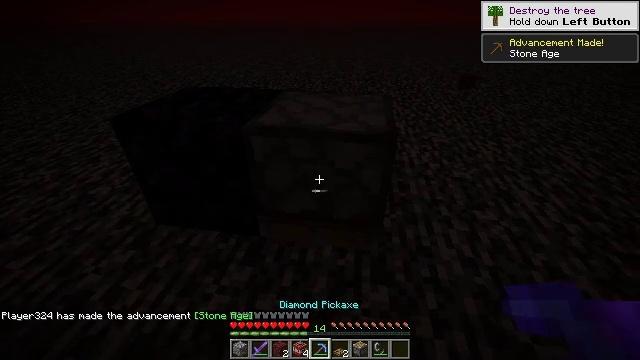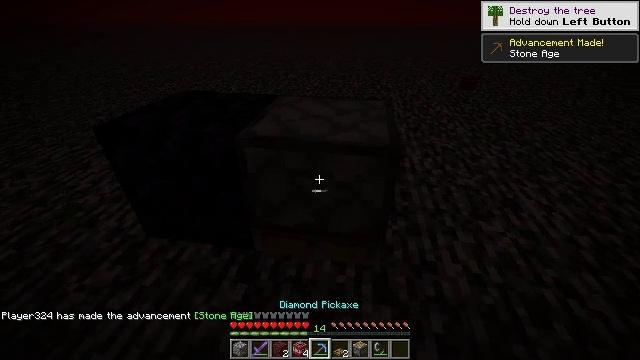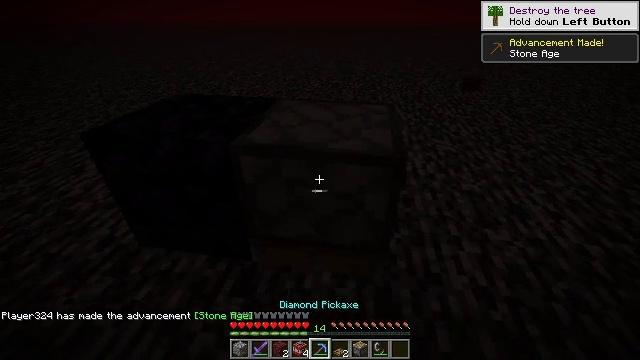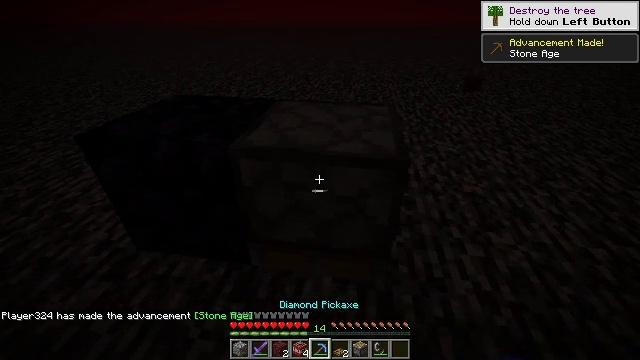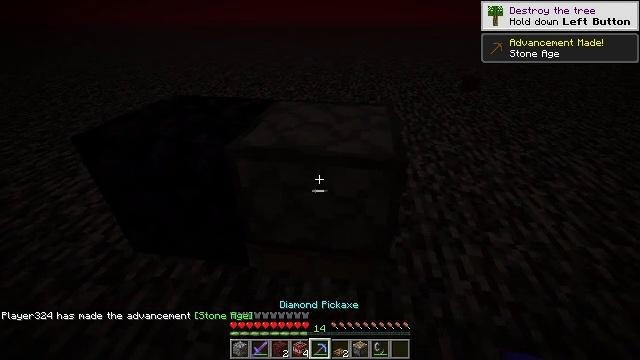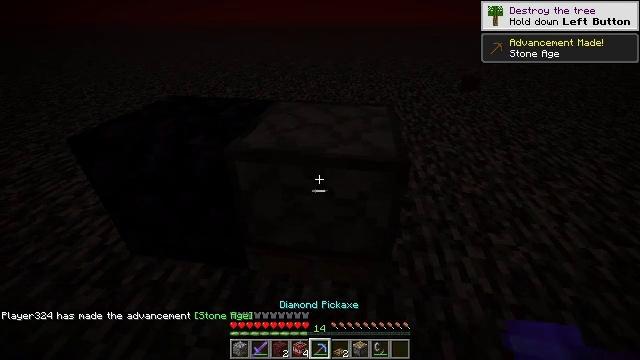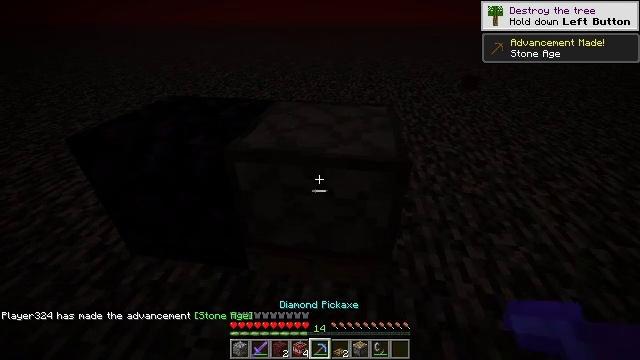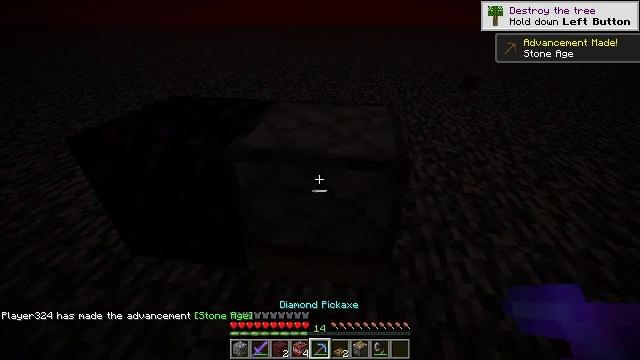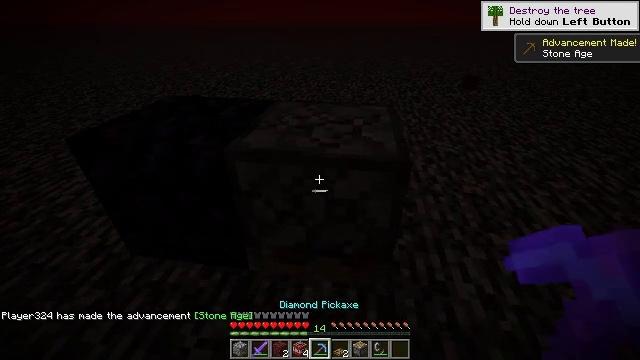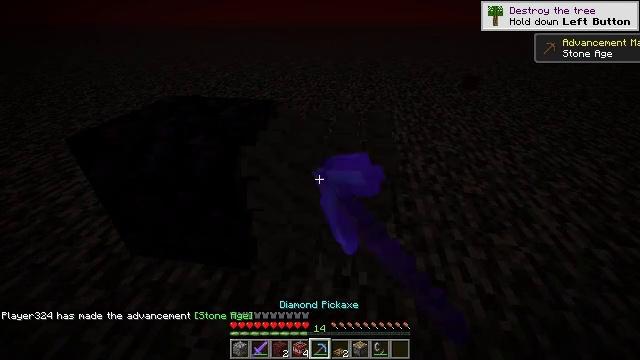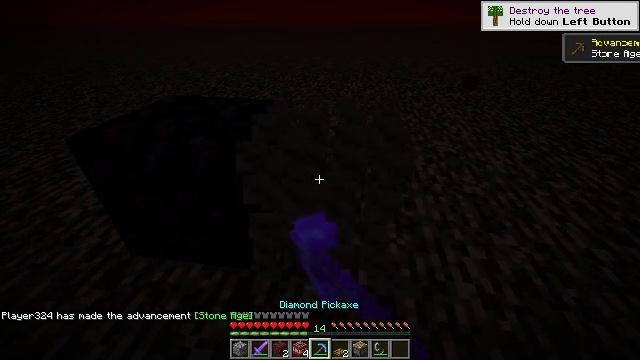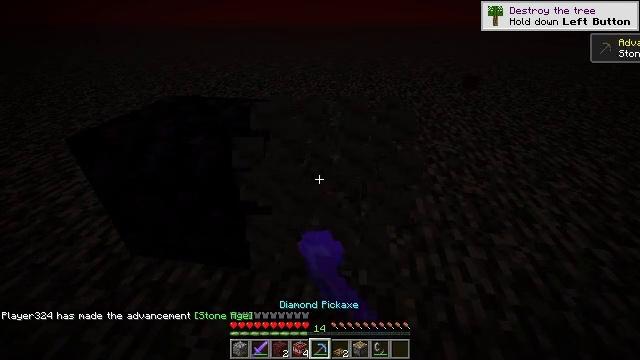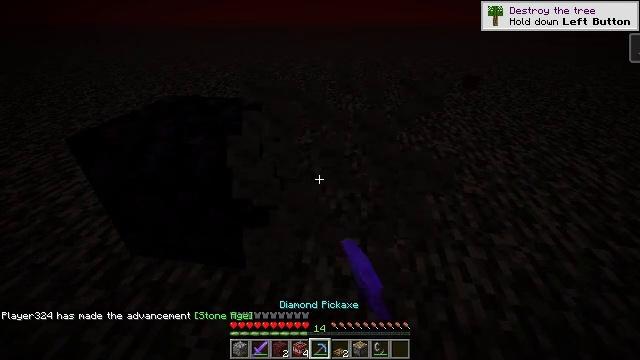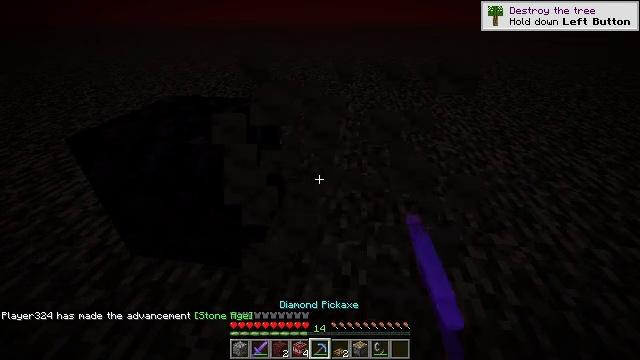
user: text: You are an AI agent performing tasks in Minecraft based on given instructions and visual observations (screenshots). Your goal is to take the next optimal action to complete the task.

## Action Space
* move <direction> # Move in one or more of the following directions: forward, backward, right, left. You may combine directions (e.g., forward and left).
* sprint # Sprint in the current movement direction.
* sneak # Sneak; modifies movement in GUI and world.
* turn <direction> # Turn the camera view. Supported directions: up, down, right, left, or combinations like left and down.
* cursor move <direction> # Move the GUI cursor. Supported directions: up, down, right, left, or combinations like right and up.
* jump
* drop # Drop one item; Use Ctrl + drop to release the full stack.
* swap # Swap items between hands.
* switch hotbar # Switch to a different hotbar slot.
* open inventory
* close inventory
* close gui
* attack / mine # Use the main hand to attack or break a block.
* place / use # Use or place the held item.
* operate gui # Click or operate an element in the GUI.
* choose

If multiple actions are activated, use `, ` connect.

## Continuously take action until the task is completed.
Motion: motion action
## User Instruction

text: Mine the piston from the build.
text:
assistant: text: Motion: move forward
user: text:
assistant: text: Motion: no_op
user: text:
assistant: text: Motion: no_op
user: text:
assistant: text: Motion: no_op
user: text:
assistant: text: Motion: no_op
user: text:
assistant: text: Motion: no_op
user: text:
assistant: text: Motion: no_op
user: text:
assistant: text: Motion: attack / mine
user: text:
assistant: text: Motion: attack / mine
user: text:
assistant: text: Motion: no_op
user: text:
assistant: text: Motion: no_op
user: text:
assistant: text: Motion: no_op
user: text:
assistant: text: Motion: no_op
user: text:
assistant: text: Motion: no_op